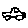
Label: car